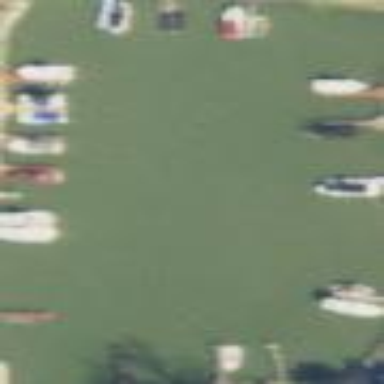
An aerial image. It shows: Marina on leisure land.